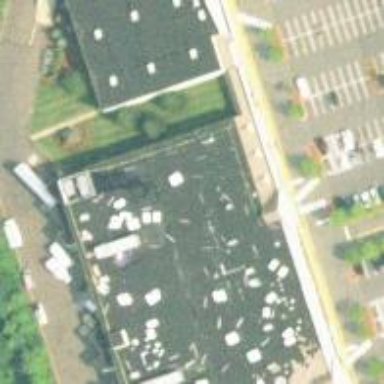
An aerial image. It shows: Supermarket.